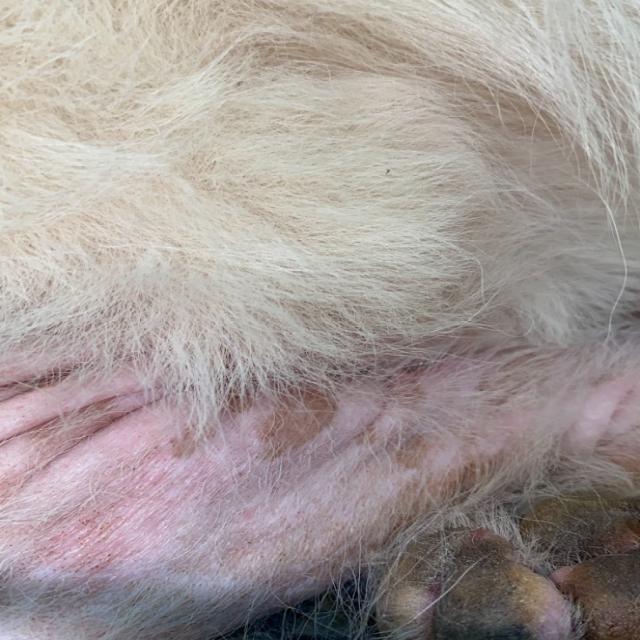
Canine demodicosis (Demodex mange) — caused by Demodex canis mites. Presents with alopecia, follicular papules, pustules, and comedones. Often localized on face and forelimbs.